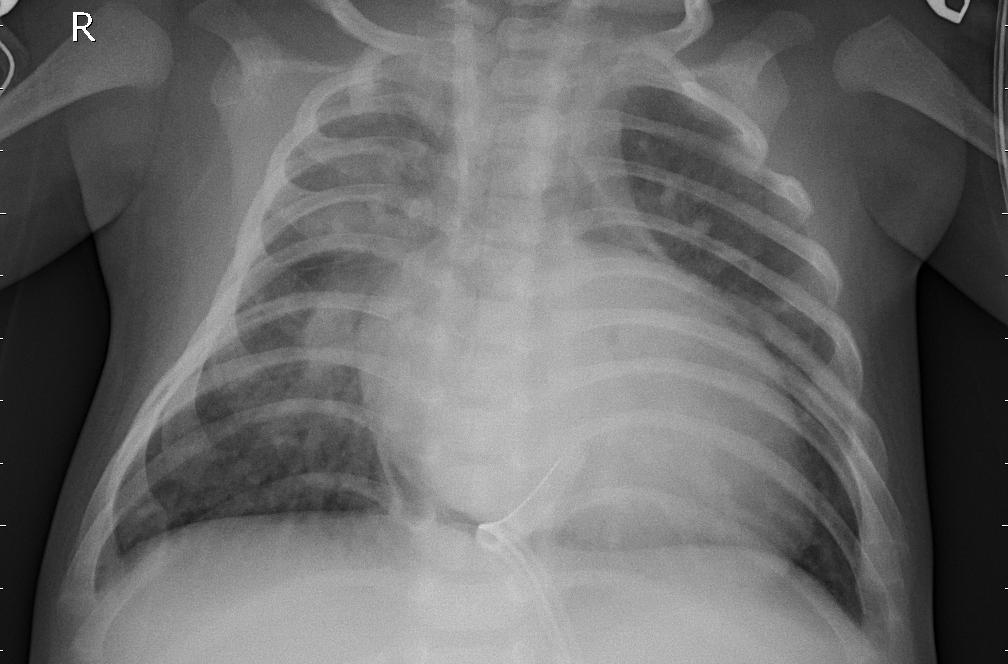
Diagnosis: PNEUMONIA